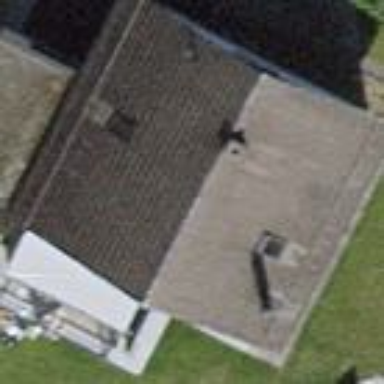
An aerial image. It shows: Semi-detached house.